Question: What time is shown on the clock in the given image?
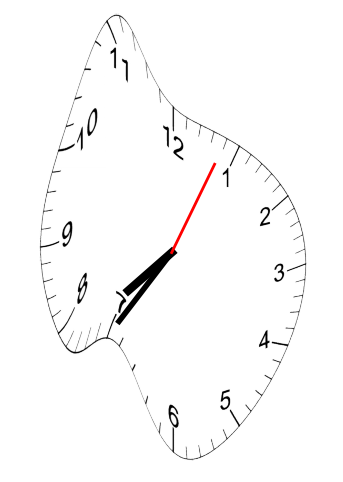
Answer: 07:35:04